Question: I have problem with my App i made choose button to select file from PC but i got exception if i didn't choose any files
hope anyone can help
thanks
Edit: Code with Try/Catch blocks
'''
openPicker.FileTypeFilter.Add(".wmv");
openPicker.FileTypeFilter.Add(".mp4");
openPicker.FileTypeFilter.Add(".wma");
openPicker.FileTypeFilter.Add(".mp3");
StorageFile file = await openPicker.PickSingleFileAsync();
var stream = (dynamic)null;
try {
stream = await file.OpenAsync(Windows.Storage.FileAccessMode.Read);
} catch (Exception ex) {
Frame.Navigate(typeof(music)); // optional to back to choose page
}
'''
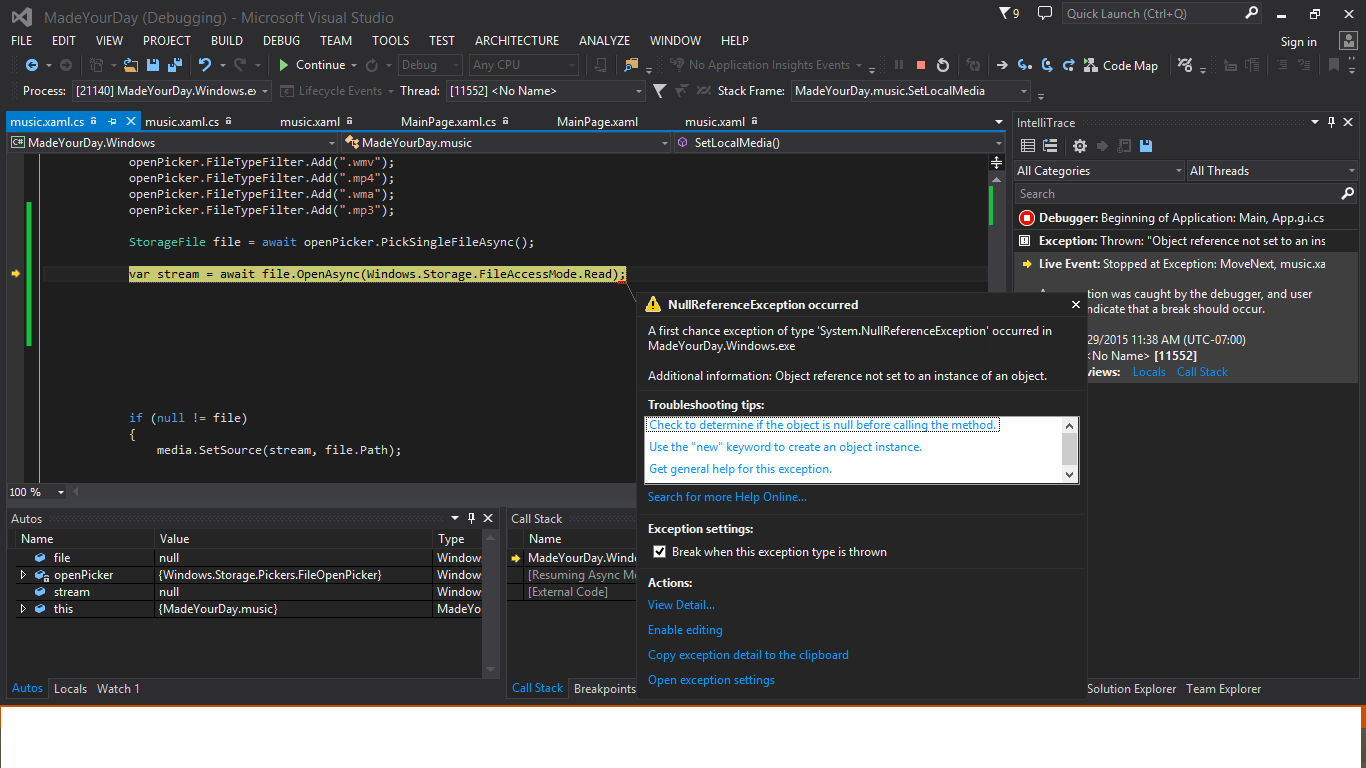
Answer: '''
var stream;
StorageFile file;
try{
file = await openPicker.PickSingleFileAsync();
stream = await file.OpenAsync(Windows.Storage.FileAcessMode.Read);
}catch(Exception ex){
//log or something
}
//the rest of the code
'''